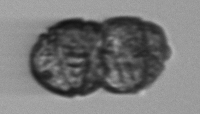
Label: Margalefidinium